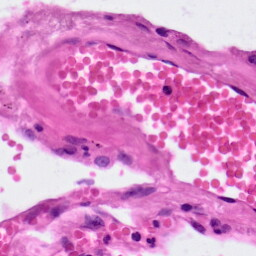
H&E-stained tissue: Lung